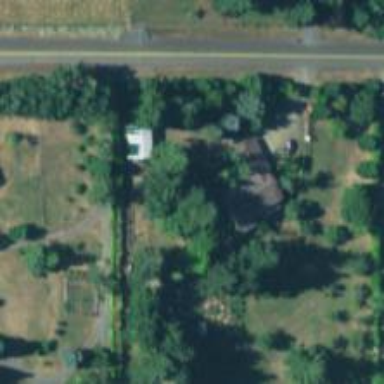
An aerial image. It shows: Driveway leading to service road.